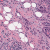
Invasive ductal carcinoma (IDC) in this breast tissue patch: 1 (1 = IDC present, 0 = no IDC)